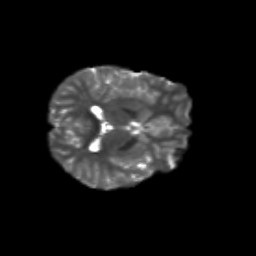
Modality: T2w
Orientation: axial
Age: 12
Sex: male
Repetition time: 9.512 s
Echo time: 0.089 s